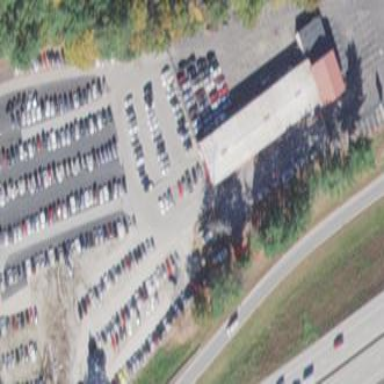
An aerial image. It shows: Car shop building.